Воздушный цилиндрический конденсатор представляет собой два тонкостенных металлических цилиндра, вставленных соосно один в другой (см. рисунок).  Длина каждого цилиндра равна $l$, радиус одного цилиндра $R$, другого $r$, причем $l \gg R>r$. Емкость конденсатора равна $C_{0}$.
Найдите емкость конденсатора, если радиус цилиндров увеличивать в два раза, а их длину уменьшить в три раза. Считать, что напряженность поля $E$ между обкладками заряженного цилиндрического конденсатора убывает обратно пропорционально расстоянию от оси $x$, т.е. $E=k / x$.
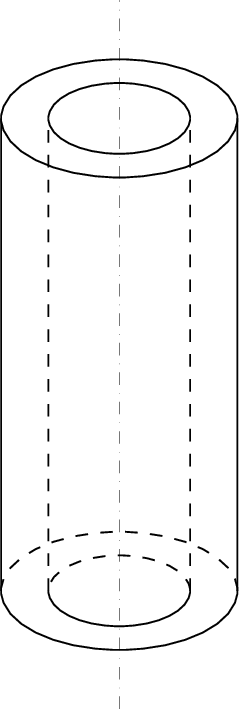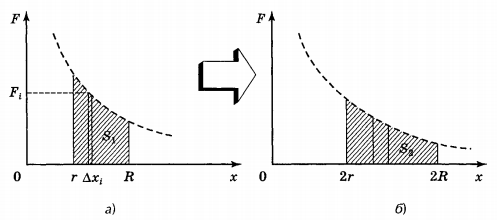
Решение: По определению, емкость конденсатора равна $C=q /|\Delta \varphi|$. Чтобы найти емкость конденсатора, его нужно «зарядить» произвольным зарядом $q$ и вычислить возникшую между обкладками разность потенциала $| \Delta \varphi|$, которая по определению равна $$ |\Delta \varphi|=\left|\frac{A}{q_{0}}\right|, $$ где $A$ — работа по перемещению пробного заряда $q_{0}$ между обкладками заряженного конденсатора. Для того, чтобы найти работу $A$, построим график зависимости силы, действующей на пробный заряд $q_{0}$, от расстояния $x$ (см. рисунок $a$): $$ F(x)=q_{0}E=q_{0} k / x. $$  Искомая работа $A$ складывается из элементарных работ $\Delta A_{i}=F_{i} \Delta x_{i}$ (площади прямоугольных столбиков на графике) и численно равна площади заштрихованной криволинейной трапеции $S_{1}$. Если теперь, не изменяя заряда $q$, увеличить $R$ и $r$ в два раза, то искомая работа будет изображаться площадью $S_{2}$ (см. рисунок $б$). Легко сообразить, что $S_{1}=S_{2}$ (при сохранении способа разбиения и полного числа элементов-прямоугольников, каждый такой прямоугольник растянется вдвое по оси $x$ и уменьшится вдвое по оси $F$). Таким образом, емкость цилиндрического конденсатора не изменяется при одновременном изменении размеров $R$ и $r$ в одинаковое число раз. Изменение длины цилиндров приводит к пропорциональному изменению емкости, так как при этом изменяется площадь обкладок при неизменном расстоянии между ними. Итак, увеличение радиусов $R$ и $r$ в два раза не изменит емкости конденсатора, а уменьшение длины $l$ в три раза приведет к уменьшению его емкости втрое: $$ C_{1}=\frac{1}{3} C_{0}. $$
Ответ: Увеличение радиусов $R$ и $r$ в два раза не изменит емкости конденсатора, а уменьшение длины $l$ в три раза приведет к уменьшению его емкости втрое: $$ C_{1}=\frac{1}{3} C_{0}. $$
Темы:
T, Конденсатор, Электромагнетизм, Всероссийские, Метод размерностей